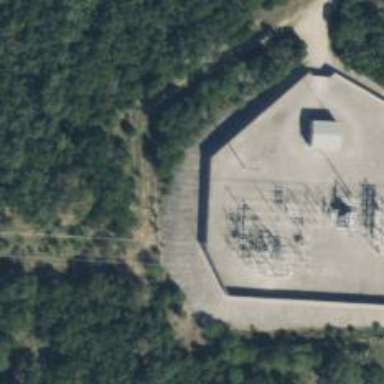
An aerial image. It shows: Switch used for power control.